Экран $AB$ и плоское зеркало $AD$ образуют две боковые грани прямоугольного параллелепипеда с квадратным основанием. Вдоль ребра $C$ проходит ось вращения небольшого плоского зеркальца $M$, которое равномерно вращается и совершает один оборот за время $T = 12~ мин$. Из небольшого отверстия в ребре $A$ в центр этого зеркальца светит луч лазера (см. рис).
Какое время в течение одного оборота зеркальца лазерный зайчик $Z$ скользит по экрану $AB$?
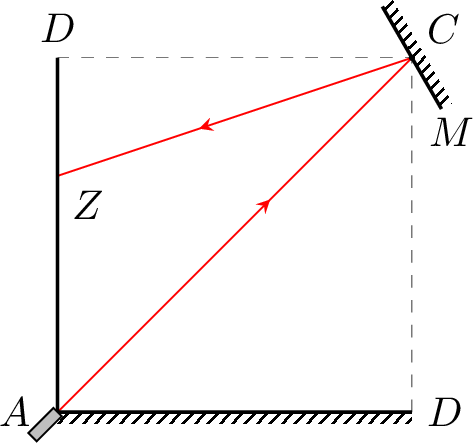
Ответ: $$ \frac{t}{T}=\frac{\alpha}{360^{\circ}}, \quad \text { откуда } \quad t \approx 63~с $$
Темы:
T, Оптика, Геометрическая оптика, Всероссийские, Зеркало